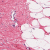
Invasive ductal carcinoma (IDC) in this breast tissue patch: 0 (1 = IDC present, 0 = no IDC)